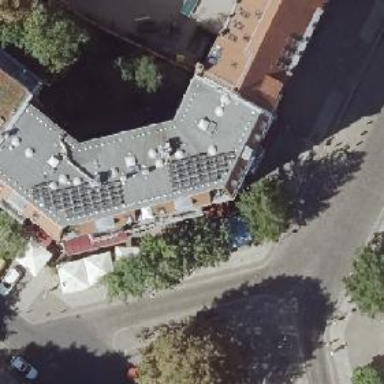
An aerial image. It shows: Bar.